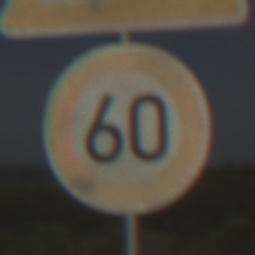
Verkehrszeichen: Geschwindigkeit60
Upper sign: FlugbetriebLinks
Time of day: MorningAfternoon
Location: Outdoor (RoadRail)
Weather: PartlyCloudy
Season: NotSpecified
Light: Natural